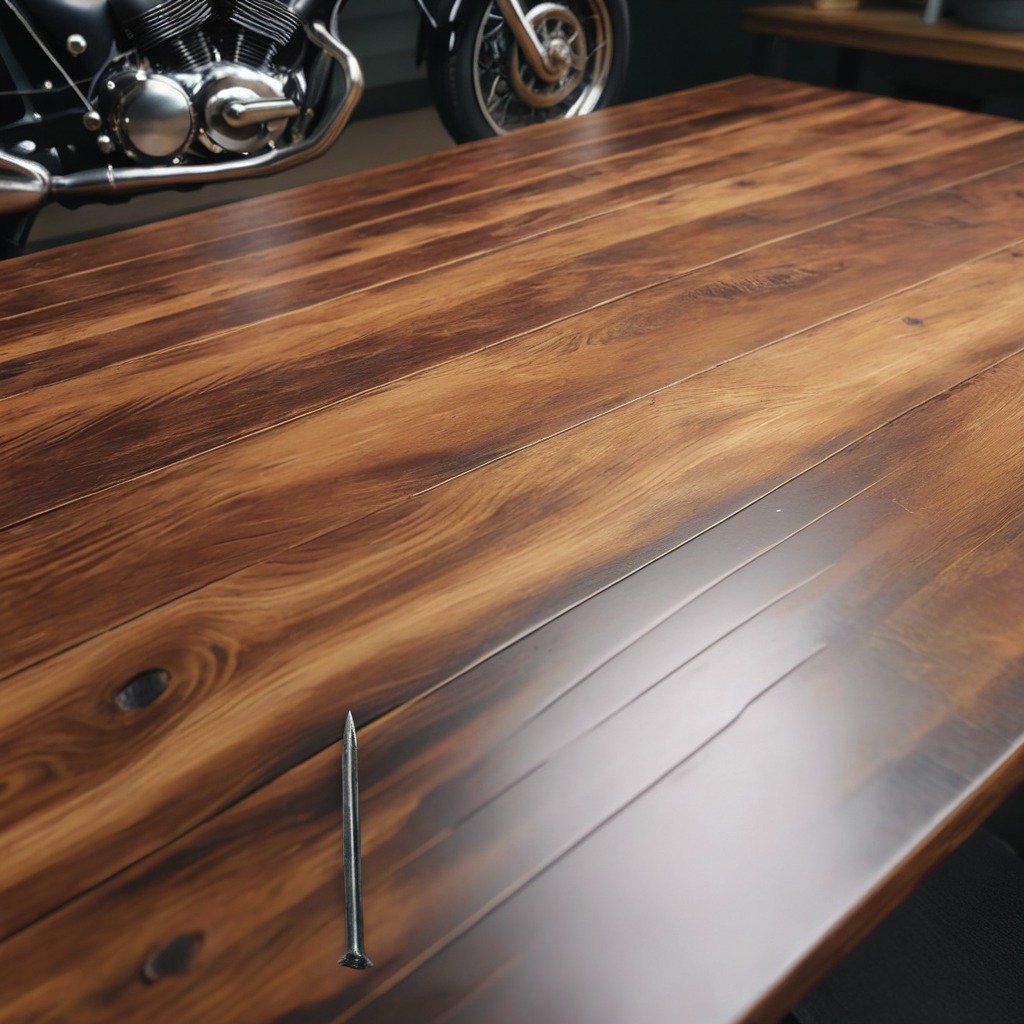
An iron nail lies on the oil-spilled wooden table in a vintage motorcycle garage.